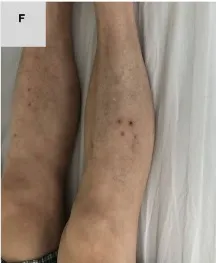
(D-F) The lesion of the right lower extremity was slightly relieved after taking famciclovir for 3 days.
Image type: medical_photograph (skin_photograph)